Question: I added a UINavigationBar to a detail controller scene, but when I run my app the UINavigationBar does not appear. Why is it doing this ? I have the custom class set to the controller I want it too, but its not appearing, here is a screenshot.

but when I run this app, I dont see the "Title" bar or anything.
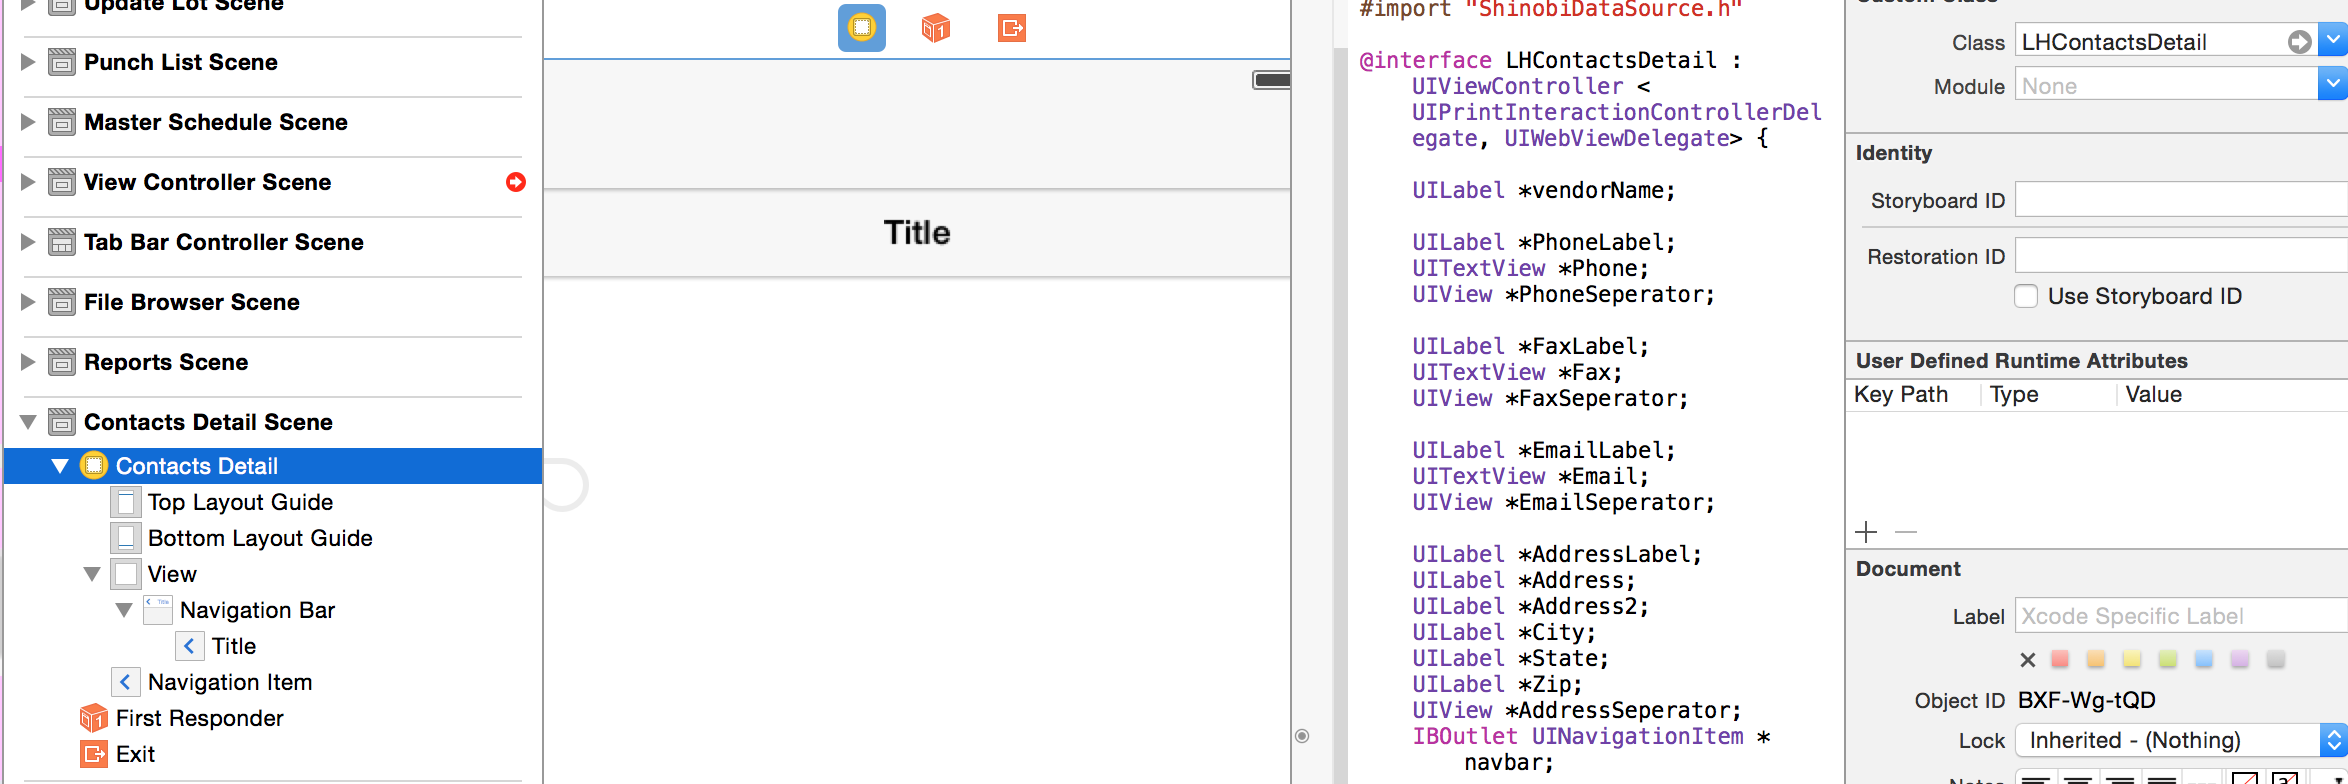
Answer: To add constraints select your navigation bar and click in the icon as in the picture.

uncheck "constrain to margins" as you want the navigation bar to snap in the boards of the screen, select the up and left red dots lines and add the value 0 to the drop boxes, meaning 0 pixels from the left and top of the screen.
Select Update frames and click in add constraints.
I can see in your screenshot you have other screen with problems (red icon next to the view controller) you should also fix that, click in the icon for more details about the error/warning